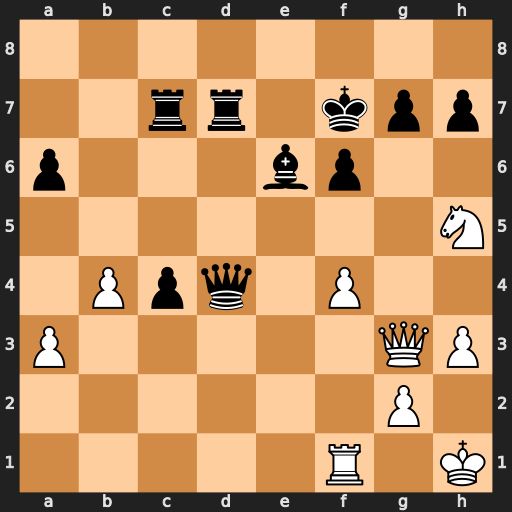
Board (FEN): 8/2rr1kpp/p3bp2/7N/1Ppq1P2/P5QP/6P1/5R1K
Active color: w
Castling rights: -
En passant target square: -
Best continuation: Qxg7+ Ke8 Nxf6+ Qxf6 Qxf6